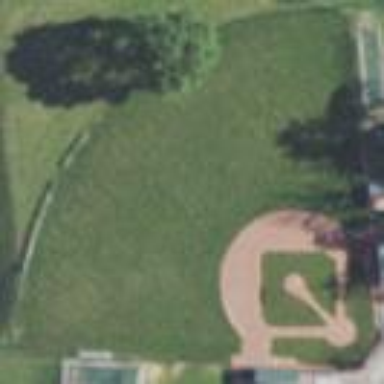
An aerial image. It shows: Baseball pitch for leisure land activities.